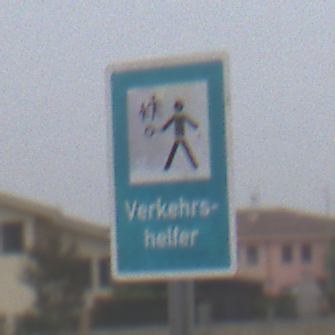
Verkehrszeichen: Verkehrshelfer
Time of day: Midday
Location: Outdoor (Suburban)
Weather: Overcast
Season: NotSpecified
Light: Natural